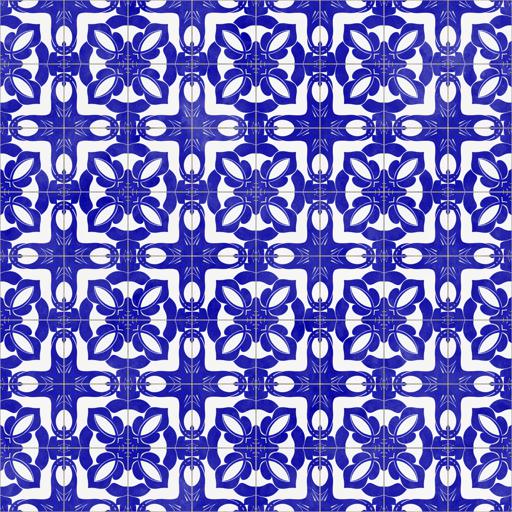
Tags: clean paint painted pattern tiled tiles